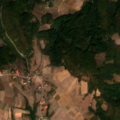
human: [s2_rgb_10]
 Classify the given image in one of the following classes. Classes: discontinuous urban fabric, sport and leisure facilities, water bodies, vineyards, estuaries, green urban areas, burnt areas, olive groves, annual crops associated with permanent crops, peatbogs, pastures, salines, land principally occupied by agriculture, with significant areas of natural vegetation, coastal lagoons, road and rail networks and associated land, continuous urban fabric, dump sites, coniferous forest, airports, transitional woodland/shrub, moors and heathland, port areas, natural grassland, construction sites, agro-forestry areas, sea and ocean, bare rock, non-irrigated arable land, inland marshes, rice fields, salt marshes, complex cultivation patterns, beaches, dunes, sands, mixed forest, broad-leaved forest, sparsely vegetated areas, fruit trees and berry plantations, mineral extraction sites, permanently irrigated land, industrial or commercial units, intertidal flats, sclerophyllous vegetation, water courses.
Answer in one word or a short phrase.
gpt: non-irrigated arable land, complex cultivation patterns, land principally occupied by agriculture, with significant areas of natural vegetation, broad-leaved forest, transitional woodland/shrub